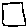
Label: square